Aerial crown-view tile of a tropical tree (Barro Colorado Island, Panama), acquired 20240918:
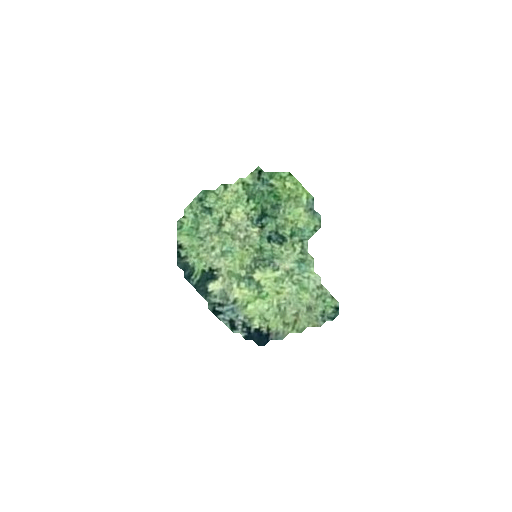
Species: Alseis blackiana
GBIF accepted scientific name: Alseis blackiana
Crown area: 30.191 m²